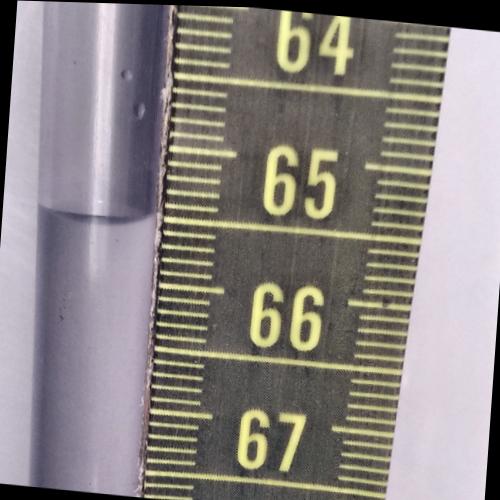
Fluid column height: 65.5 cm